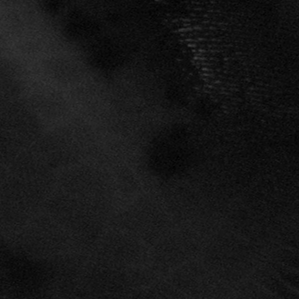
Label: frost